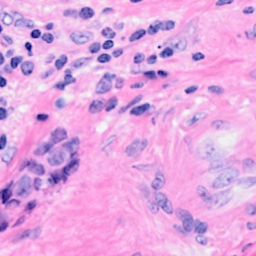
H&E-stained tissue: Breast